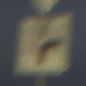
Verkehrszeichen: VerlaufVorfahrtsstrasse8
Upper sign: Vorfahrtsstrasse
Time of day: SunriseSunset
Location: Outdoor (Nature)
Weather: PartlyCloudy
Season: NotSpecified
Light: Natural